Question: I am working on a project that at it's core involves adding text to an image, so as an example given a background image (B) and some text in a specified font, point size and font (A) the two are composited together to produce (C):

The eventual result is to go to print with these images, so the backgrounds are using the CMYK Color Space and I need to keep the whole process within CMYK or the colors look wrong when printed. ( excellent <URL>
I have tried several different ways of compositing these images together:
- - -
I have looked at but not tried third party commercial components as the prices seem to start high and continue going up:
- <URL>
Is this possible in .NET 4?
Because someone else might want to do something slightly different and just convert any format that 'Windows.System.Media.Imaging' is able to load to CMYK here is the code I have used:
'''
var bitmapConverter = new FormatConvertedBitmap();
bitmapConverter.BeginInit();
bitmapConverter.Source = sourceImage;
bitmapConverter.DestinationFormat = PixelFormats.Cmyk32;
bitmapConverter.EndInit();
'''
To clarify the above code converts an image source to CMYK32 (no transparency) however if you are using certain classes (namely 'RenderTargetBitmap' passing the above ImageSource will throw an exception).
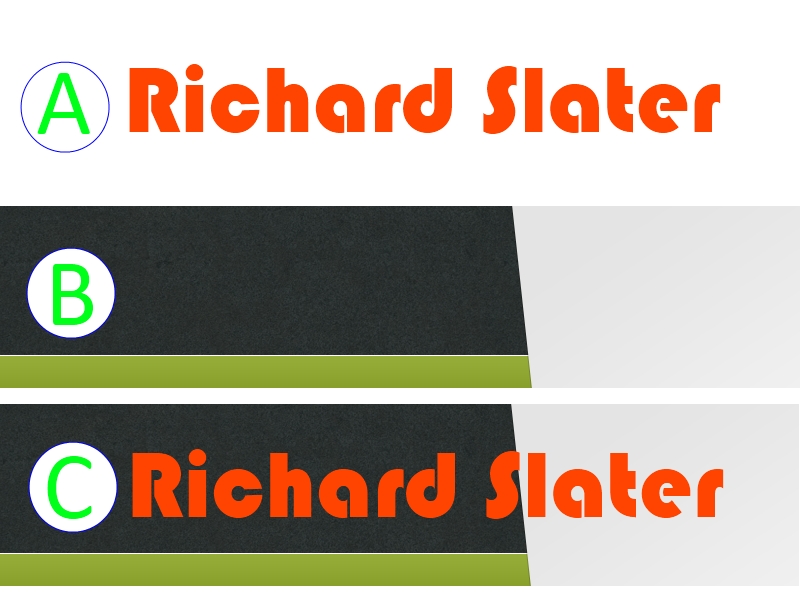
Answer: If you have looked much on SO, you have probably already seen these links. But, just in case, here are some links that I found that might be helpful to you.
Here is a link from here on SO about working with CMYK in .NET:
<URL>
Specifically it mentions using Color Profiles and <URL>
Here is another SO link:
<URL>
One answerer mentions that there is not an exact conversion between CMYK and RGB.
Here is a link about compositing two CMYK images without converting to RGB:
<URL>
The answerer suggests using a commercial product that he is affiliated with.